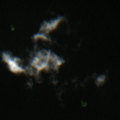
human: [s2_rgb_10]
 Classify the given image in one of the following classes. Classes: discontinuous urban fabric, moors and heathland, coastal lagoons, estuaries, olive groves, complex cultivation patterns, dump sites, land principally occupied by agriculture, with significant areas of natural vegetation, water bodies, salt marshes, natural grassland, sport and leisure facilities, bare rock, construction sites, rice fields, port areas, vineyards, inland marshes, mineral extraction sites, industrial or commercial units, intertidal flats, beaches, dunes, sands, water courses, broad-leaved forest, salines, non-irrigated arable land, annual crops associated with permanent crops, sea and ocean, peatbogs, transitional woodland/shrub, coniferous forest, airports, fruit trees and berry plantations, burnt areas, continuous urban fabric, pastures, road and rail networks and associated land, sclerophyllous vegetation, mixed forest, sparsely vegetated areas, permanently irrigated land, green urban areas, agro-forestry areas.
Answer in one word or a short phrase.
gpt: water bodies